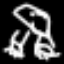
Label: frog